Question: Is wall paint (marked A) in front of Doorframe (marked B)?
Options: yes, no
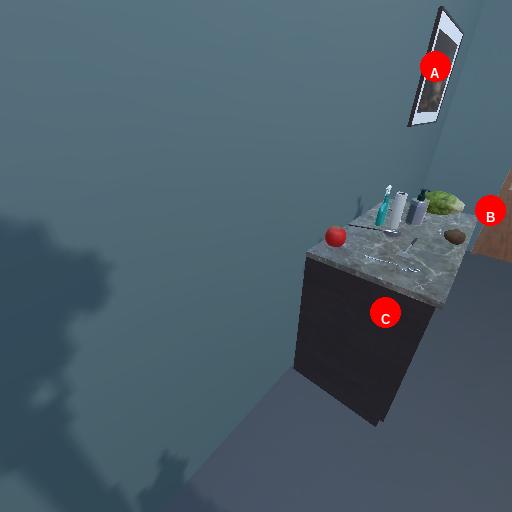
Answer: yes